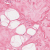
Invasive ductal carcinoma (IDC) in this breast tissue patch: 0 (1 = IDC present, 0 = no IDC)